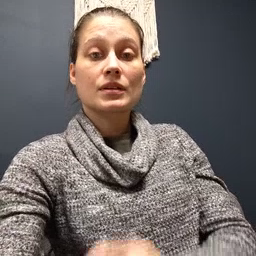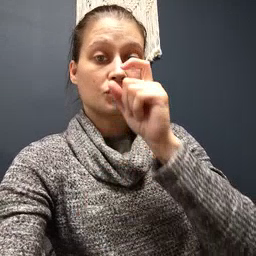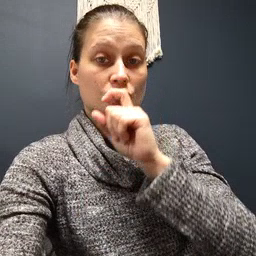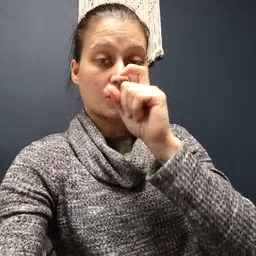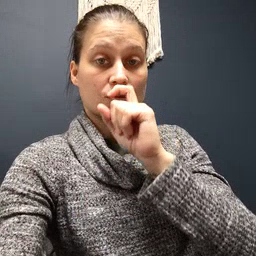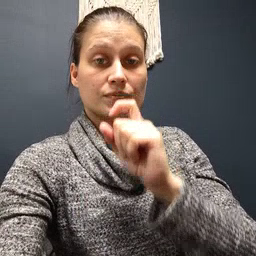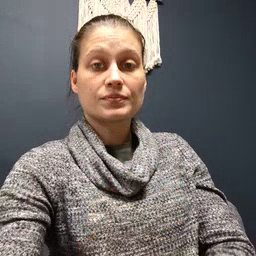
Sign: doll